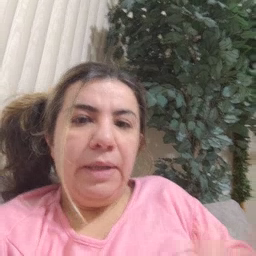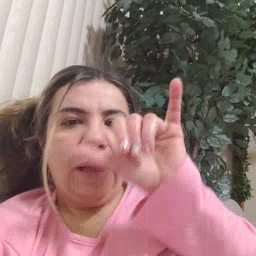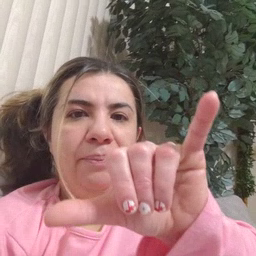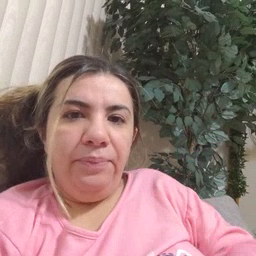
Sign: stay